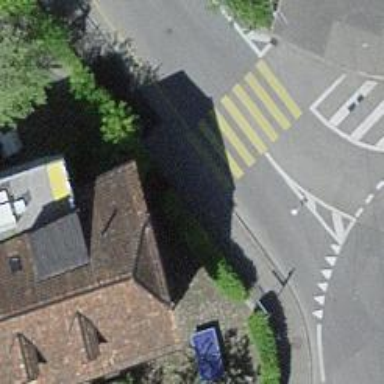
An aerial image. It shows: Kerb barrier.